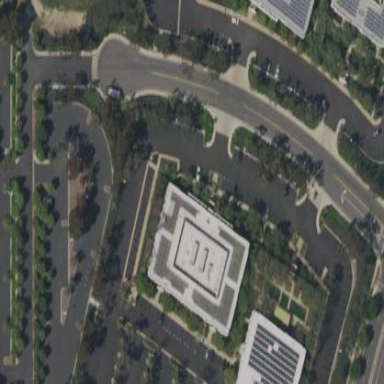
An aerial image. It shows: Office building.